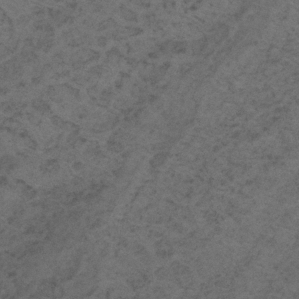
Label: frost